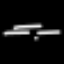
Label: line